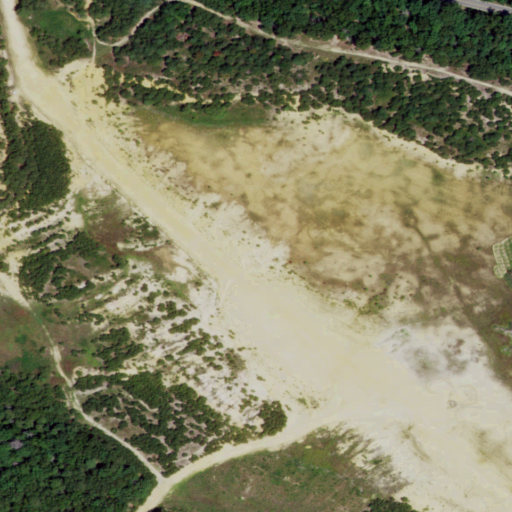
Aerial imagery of mountain in New Jersey named Muskee Hill containing barren land, open water, mixed forest, grassland, shrub, deciduous forest, pasture, evergreen forest, open development, and low intensity development